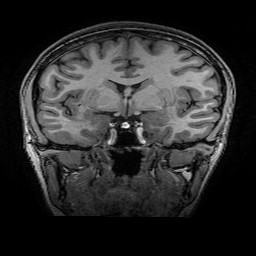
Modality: T1w
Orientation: sagittal
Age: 21
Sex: female
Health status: healthy
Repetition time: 2.53 s
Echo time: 0.0034 s